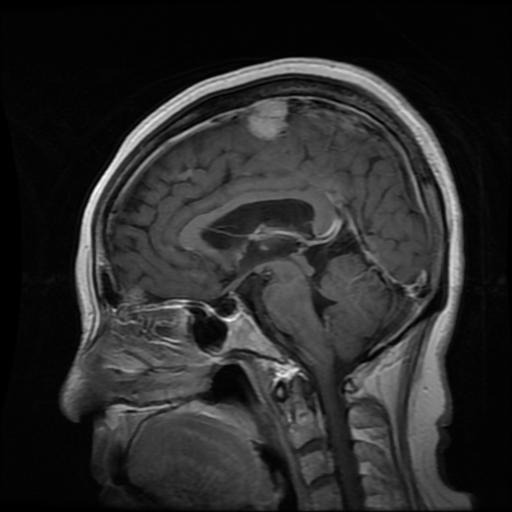
Label: meningioma